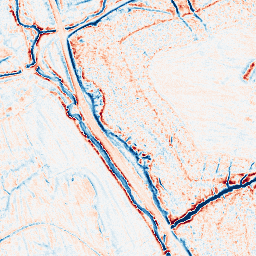
Category: edge_preserving
Decomposition family: anisotropic_diffusion
Decomposition parameters: iterations: 10
kappa: 100
gamma: 0.2
Upsampling method: quartic
Upsampling parameters: scale: 8
Upsampling scale: 8